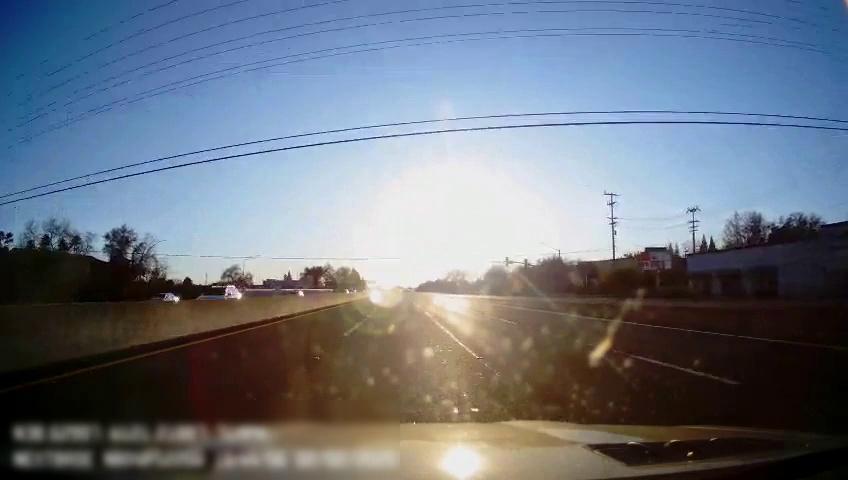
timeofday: Day
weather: Sunny
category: Drivable Space
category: Vehicles | Car
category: Vehicles | SUV
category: Vehicles | SUV
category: Lanes | Alternate Lane
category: Lanes | Alternate Lane
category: Lanes | Current Lane
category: Lanes | Current Lane
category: Lanes | Alternate Lane
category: Traffic | Lights
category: Traffic | Lights